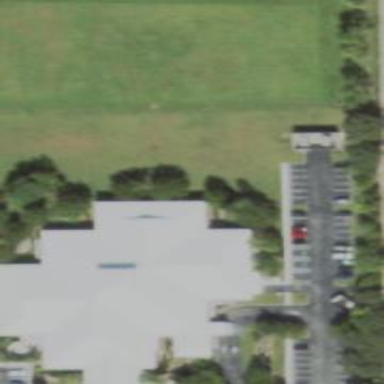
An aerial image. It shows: Library building.